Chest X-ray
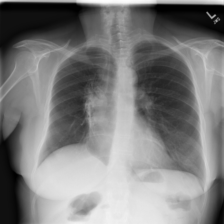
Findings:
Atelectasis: negative
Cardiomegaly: negative
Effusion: negative
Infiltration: negative
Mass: positive
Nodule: negative
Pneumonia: negative
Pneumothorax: negative
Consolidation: negative
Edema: negative
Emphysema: negative
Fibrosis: negative
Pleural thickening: negative
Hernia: negative